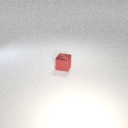
small red metal cube